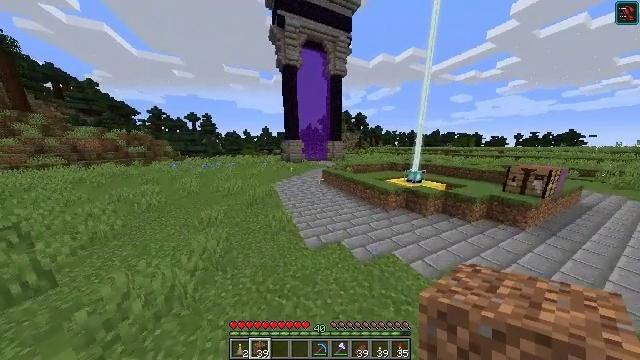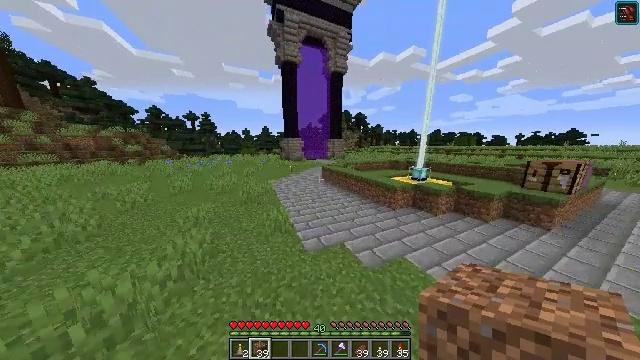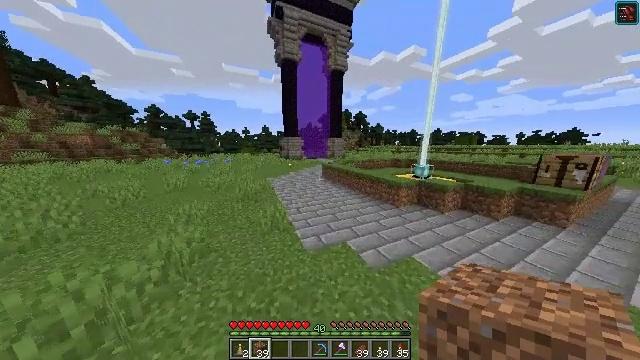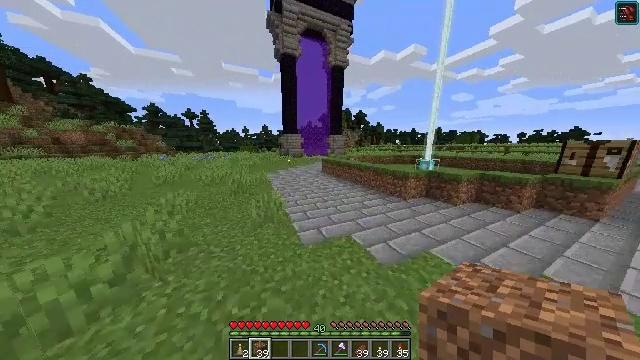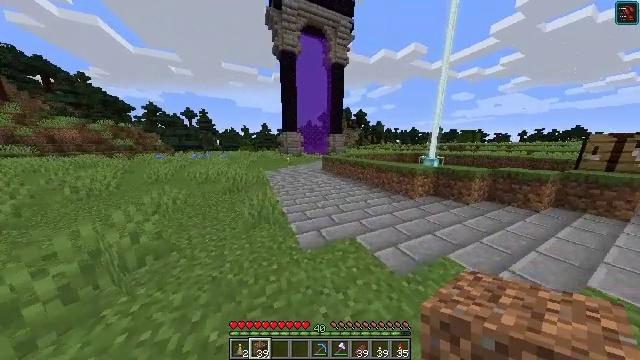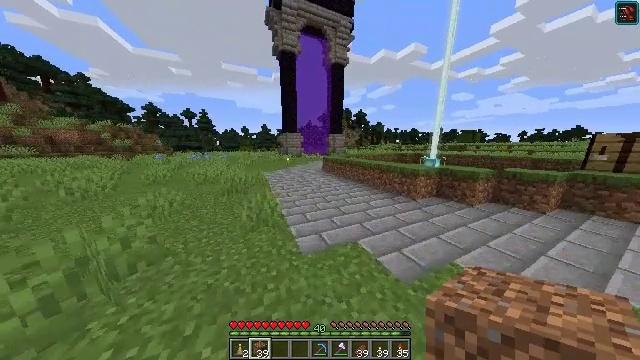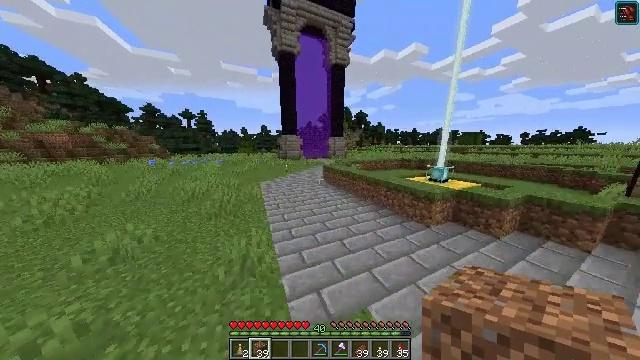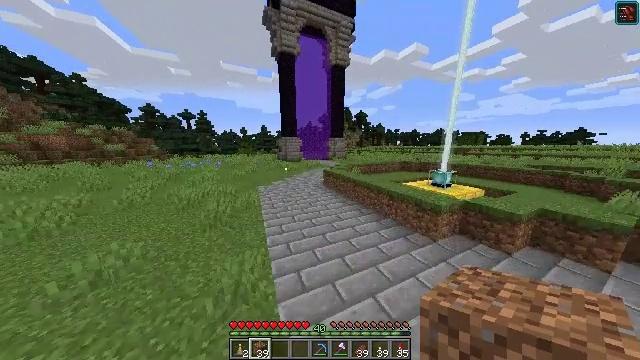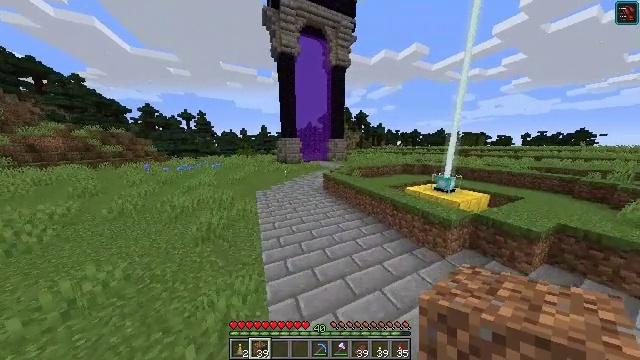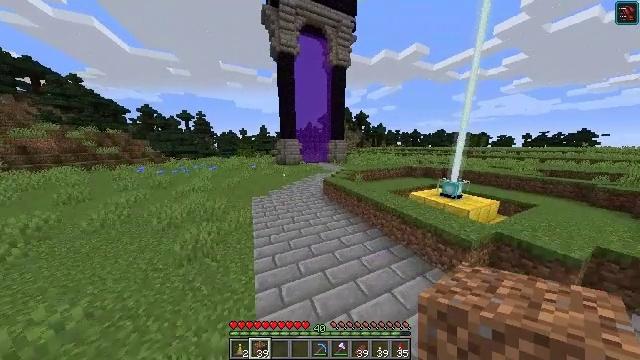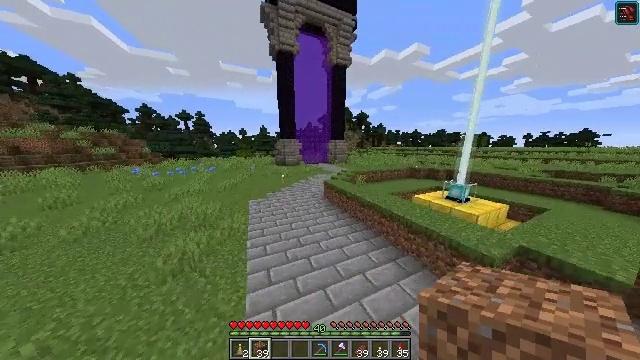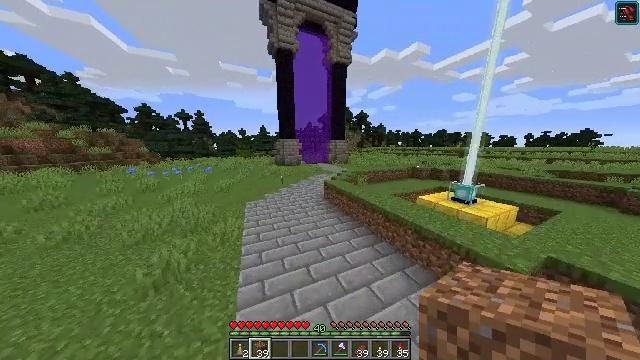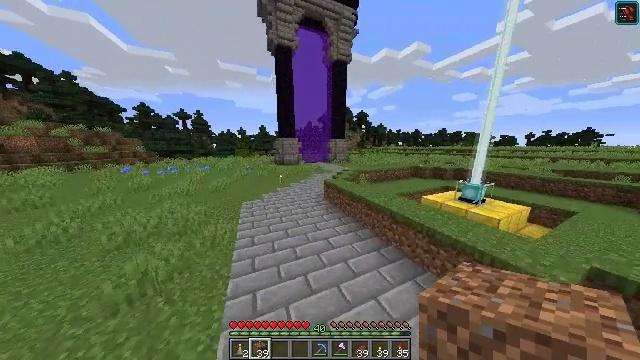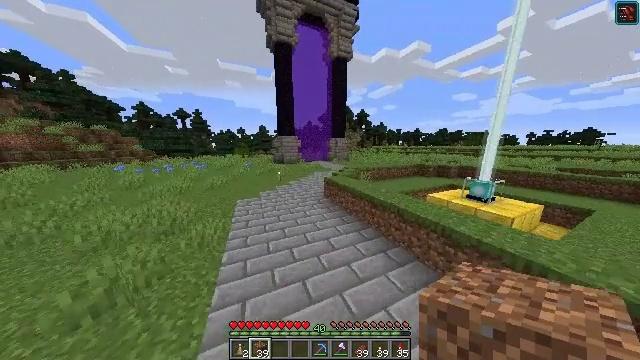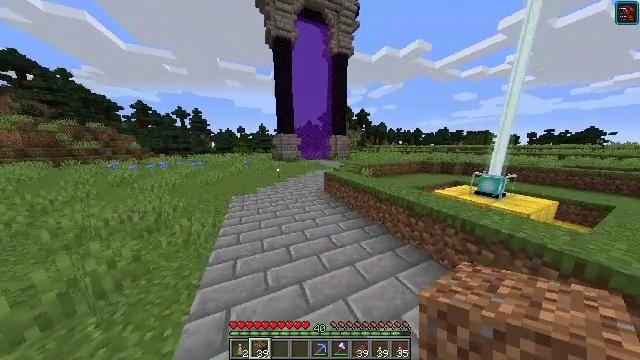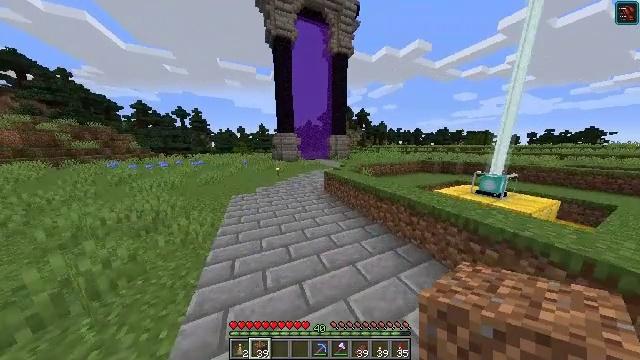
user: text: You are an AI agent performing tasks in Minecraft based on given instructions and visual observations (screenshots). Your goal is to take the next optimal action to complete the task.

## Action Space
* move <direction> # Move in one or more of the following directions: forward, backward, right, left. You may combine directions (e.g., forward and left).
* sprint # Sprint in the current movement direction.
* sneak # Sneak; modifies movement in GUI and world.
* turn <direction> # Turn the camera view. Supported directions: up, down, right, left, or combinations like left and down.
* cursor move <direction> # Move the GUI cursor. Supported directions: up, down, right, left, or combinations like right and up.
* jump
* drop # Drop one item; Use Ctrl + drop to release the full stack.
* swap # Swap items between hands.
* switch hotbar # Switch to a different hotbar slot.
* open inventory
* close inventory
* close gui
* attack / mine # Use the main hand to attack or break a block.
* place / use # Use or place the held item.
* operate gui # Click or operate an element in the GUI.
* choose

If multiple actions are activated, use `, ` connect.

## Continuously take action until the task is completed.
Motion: motion action
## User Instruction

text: Remove a potato from the inventory.
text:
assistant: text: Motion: move forward, jump
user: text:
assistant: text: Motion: move forward, jump
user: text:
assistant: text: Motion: move forward, jump
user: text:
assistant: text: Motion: move forward, jump
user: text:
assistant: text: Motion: move forward, jump
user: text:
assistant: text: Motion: move forward, jump
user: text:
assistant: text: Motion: move forward, jump
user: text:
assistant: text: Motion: move forward, jump
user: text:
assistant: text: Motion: move forward, jump
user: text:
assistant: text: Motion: move forward, jump
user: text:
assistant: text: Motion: move forward, jump
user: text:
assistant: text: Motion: move forward, jump
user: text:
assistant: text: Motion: move forward, jump
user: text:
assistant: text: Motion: move forward, jump
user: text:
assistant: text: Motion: move forward, jump
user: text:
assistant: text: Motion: move forward
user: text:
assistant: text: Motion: move forward
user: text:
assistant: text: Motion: move forward
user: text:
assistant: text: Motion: move forward
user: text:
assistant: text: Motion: move forward, turn right
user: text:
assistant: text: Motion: move forward, turn right
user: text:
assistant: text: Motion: move forward, turn right
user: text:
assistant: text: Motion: move forward, turn right
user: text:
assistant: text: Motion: move forward, turn right, jump
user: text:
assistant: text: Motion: move forward, jump
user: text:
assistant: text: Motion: move forward, jump
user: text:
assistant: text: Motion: move forward, turn right, jump
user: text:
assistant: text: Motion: move forward, turn right, jump
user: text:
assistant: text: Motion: move forward, turn right
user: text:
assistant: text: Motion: move forward, turn right